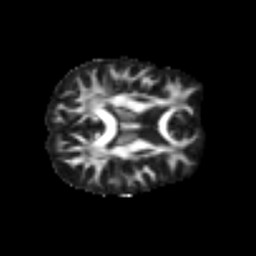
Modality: FA
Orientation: axial
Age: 46
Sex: female
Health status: ill
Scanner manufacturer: siemens
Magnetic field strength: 3 T
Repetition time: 8.7 s
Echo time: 0.11 s